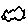
Label: cloud